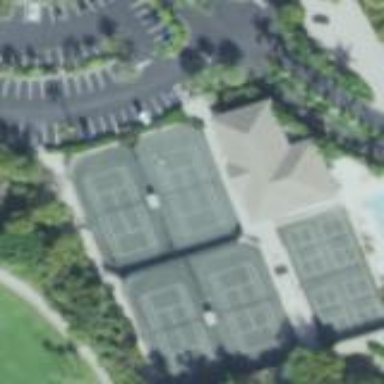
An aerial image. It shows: Tennis court on pitch.